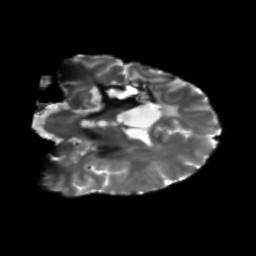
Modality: T2w
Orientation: coronal
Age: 44
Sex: female
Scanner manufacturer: siemens
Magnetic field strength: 3 T
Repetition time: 5.25 s
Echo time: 0.08 s